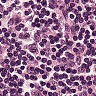
Metastatic tissue present: no